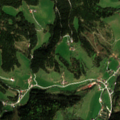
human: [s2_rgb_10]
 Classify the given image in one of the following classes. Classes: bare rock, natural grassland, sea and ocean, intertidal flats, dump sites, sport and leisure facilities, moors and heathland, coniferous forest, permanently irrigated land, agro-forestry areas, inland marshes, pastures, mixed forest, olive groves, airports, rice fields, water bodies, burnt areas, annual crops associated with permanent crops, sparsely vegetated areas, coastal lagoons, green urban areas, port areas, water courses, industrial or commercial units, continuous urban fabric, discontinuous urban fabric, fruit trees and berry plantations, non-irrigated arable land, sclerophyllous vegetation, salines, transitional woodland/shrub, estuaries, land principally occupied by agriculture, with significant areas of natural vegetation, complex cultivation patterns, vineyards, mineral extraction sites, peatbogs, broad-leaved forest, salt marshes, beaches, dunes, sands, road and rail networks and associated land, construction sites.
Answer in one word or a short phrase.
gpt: pastures, land principally occupied by agriculture, with significant areas of natural vegetation, coniferous forest, mixed forest